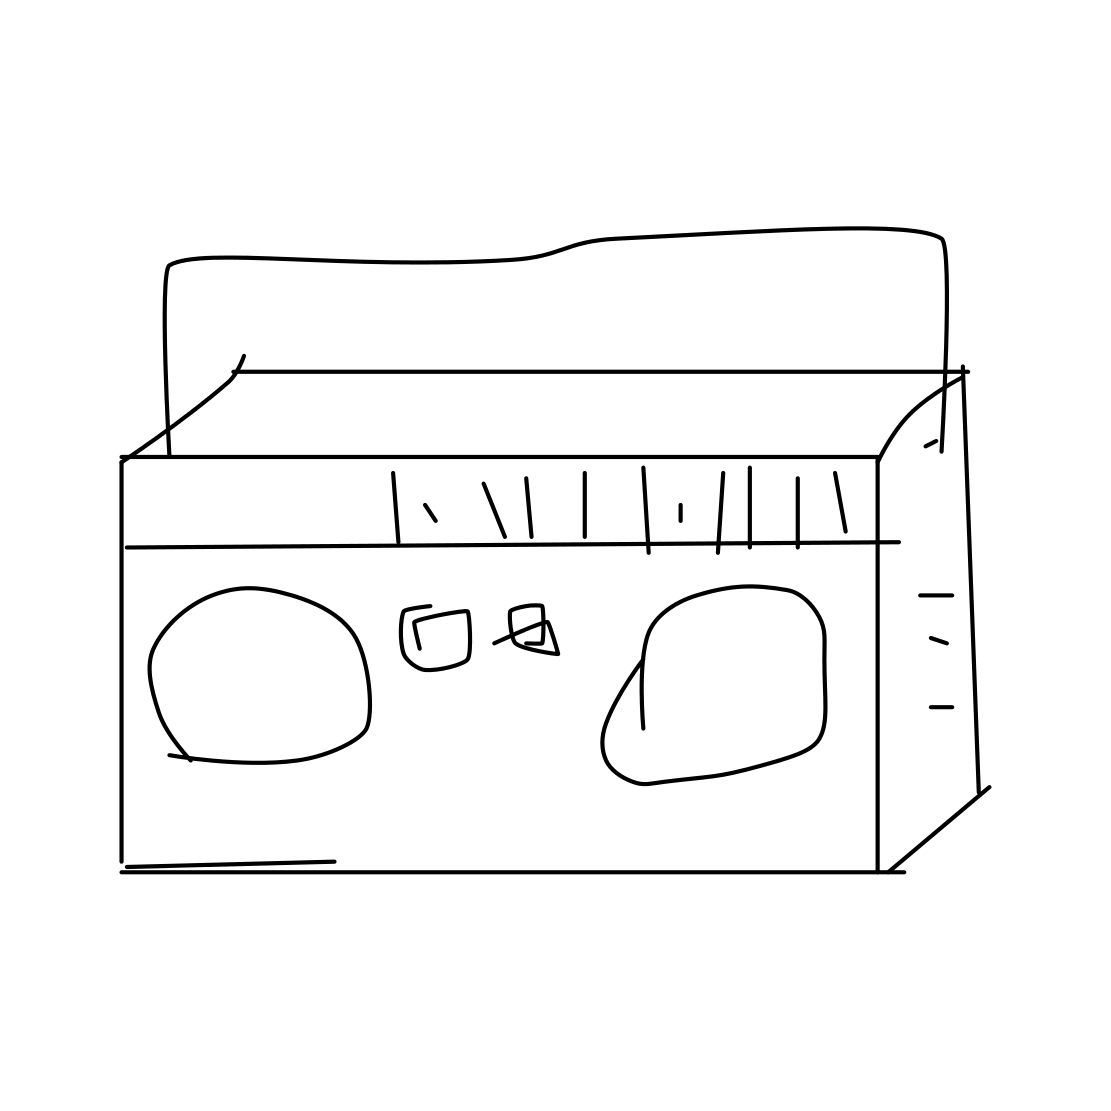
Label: radio